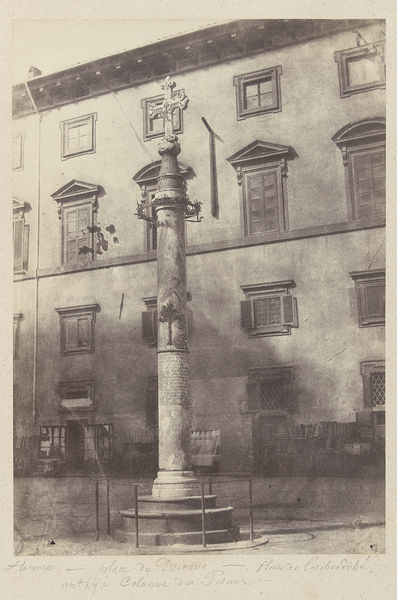
Titel: Kruis op een plein in Florence
Standort: Amsterdam
Institution: Rijksmuseum
Schlagwörter: fenster, frankreich, paris, säule, dach, haus, zaun, brunnen, fensterläden, deutschland, läden, treppe, stufen, hoch, foto, kreuz, druck, kranz, flecken, fotographie, stockwerke, siegessäule, gebäuide, fassade